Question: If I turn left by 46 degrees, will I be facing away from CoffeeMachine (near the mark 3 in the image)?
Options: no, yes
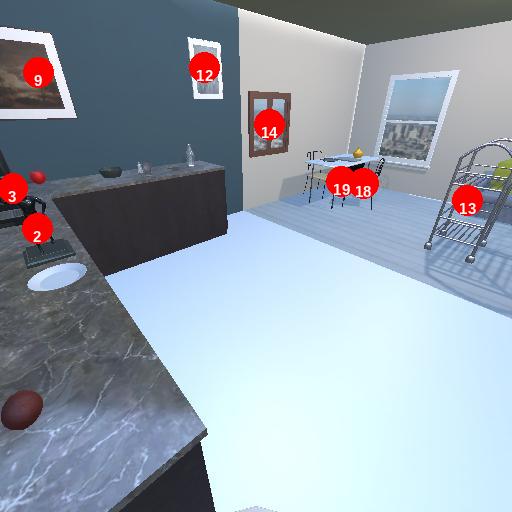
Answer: no